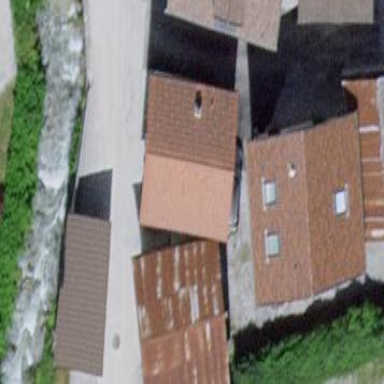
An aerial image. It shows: Detached building.